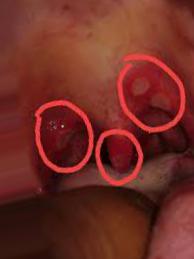
Condition: Mouth Ulcer